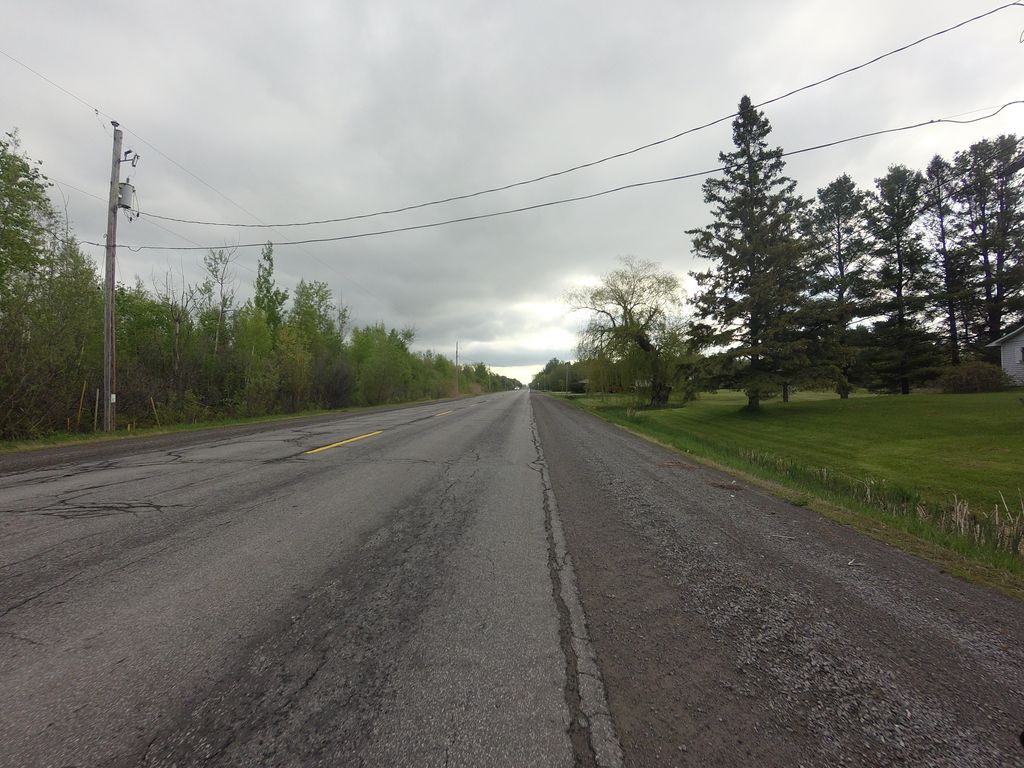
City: ottawa-gatineau